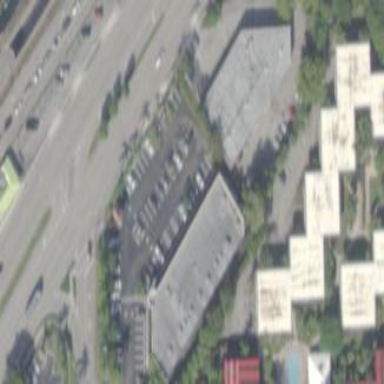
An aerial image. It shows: Retail building.